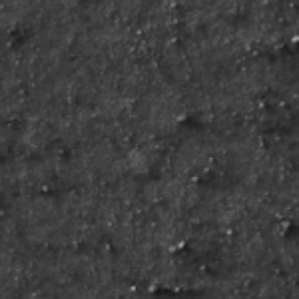
Label: frost